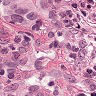
Metastatic tissue present: yes